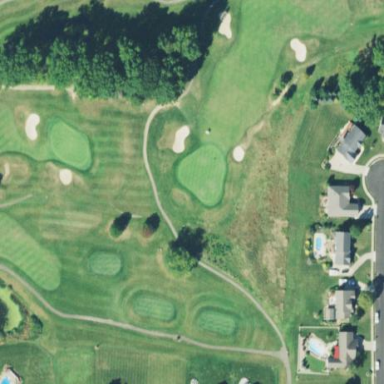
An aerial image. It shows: Lush grass fairway on golf course.